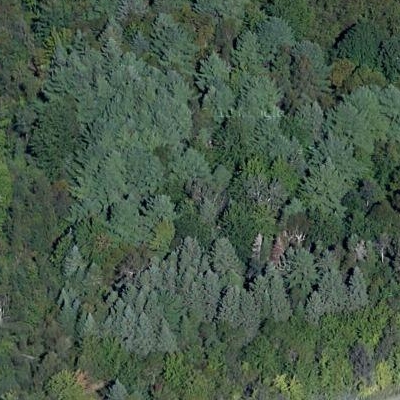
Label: eForest